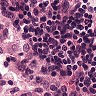
Metastatic tissue present: no